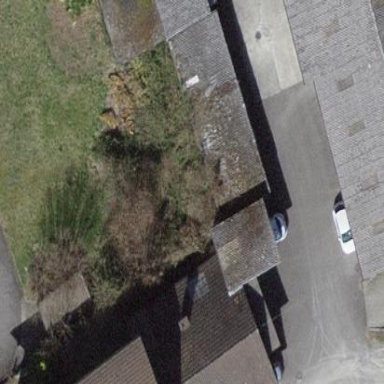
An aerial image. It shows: View of roof of building.